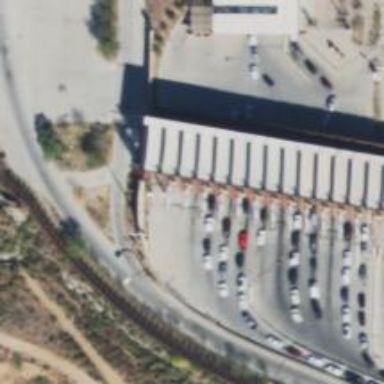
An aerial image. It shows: Border control barrier.